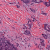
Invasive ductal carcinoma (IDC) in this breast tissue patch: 1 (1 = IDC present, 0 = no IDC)